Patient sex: M
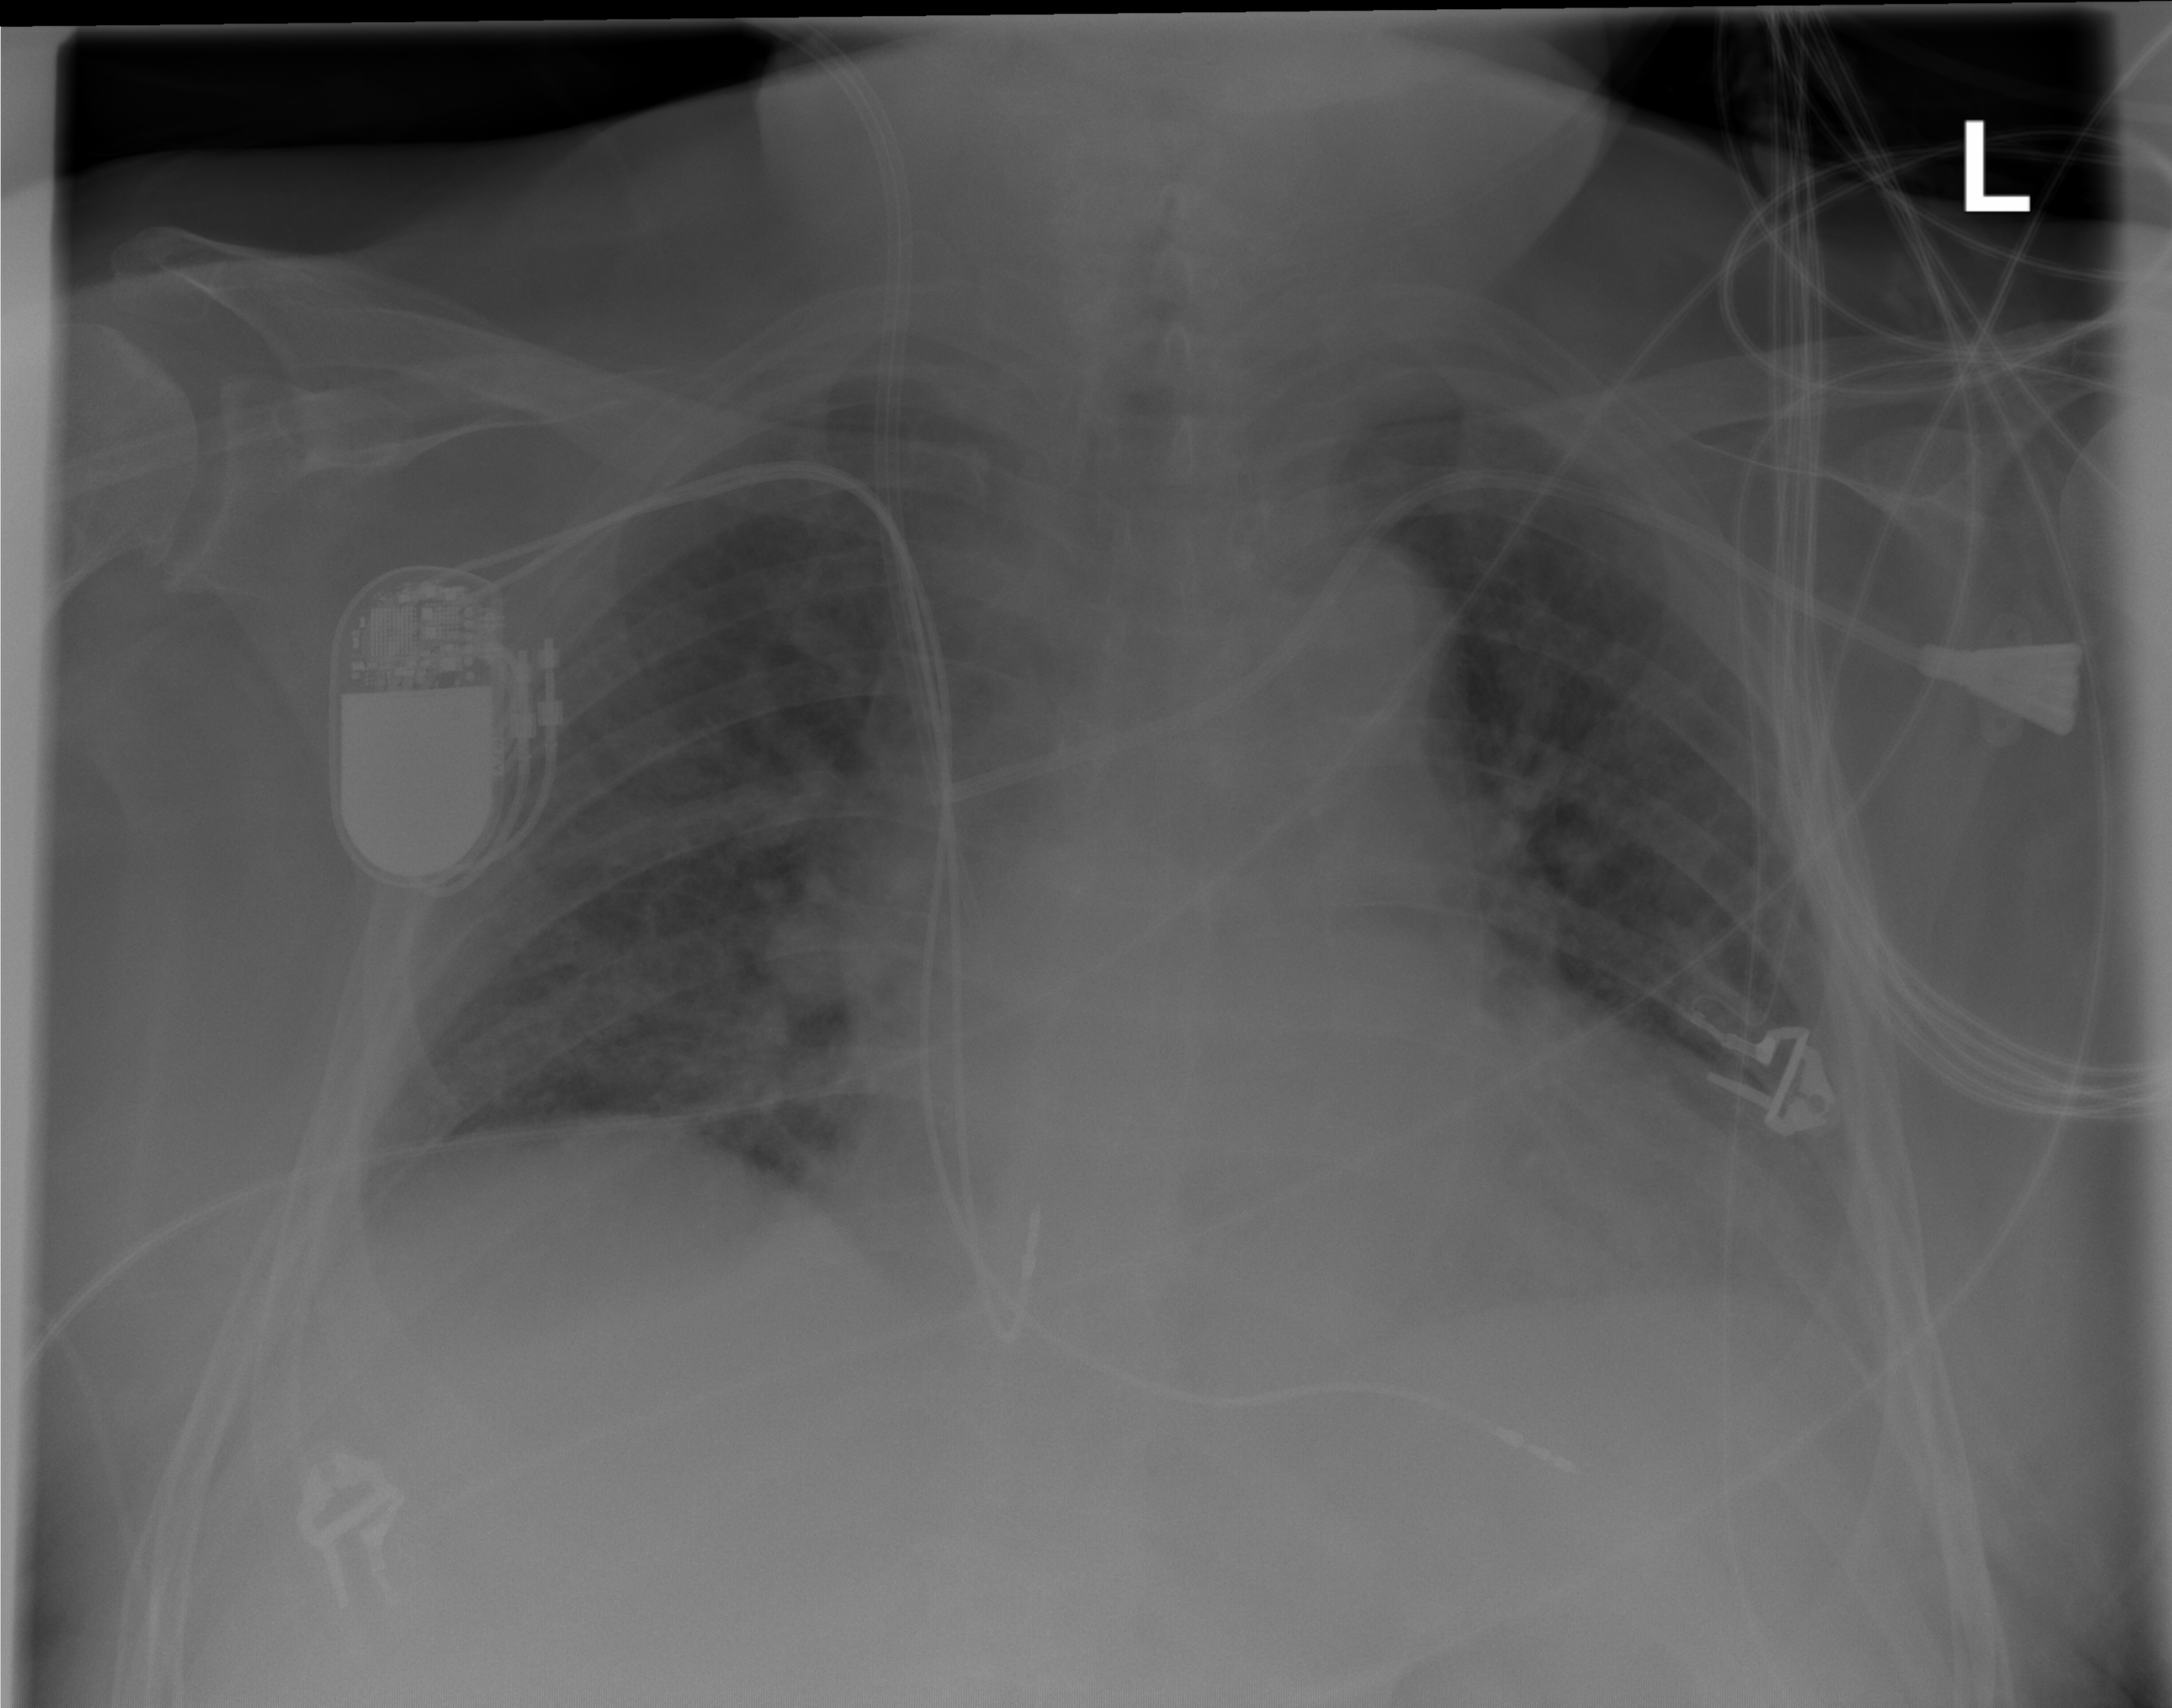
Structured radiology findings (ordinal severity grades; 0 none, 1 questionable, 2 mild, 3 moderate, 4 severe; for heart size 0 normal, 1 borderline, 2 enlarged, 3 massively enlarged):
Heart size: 2
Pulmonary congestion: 2
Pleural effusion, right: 0
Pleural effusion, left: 1
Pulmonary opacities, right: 0
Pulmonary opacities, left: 0
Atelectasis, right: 0
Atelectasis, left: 0